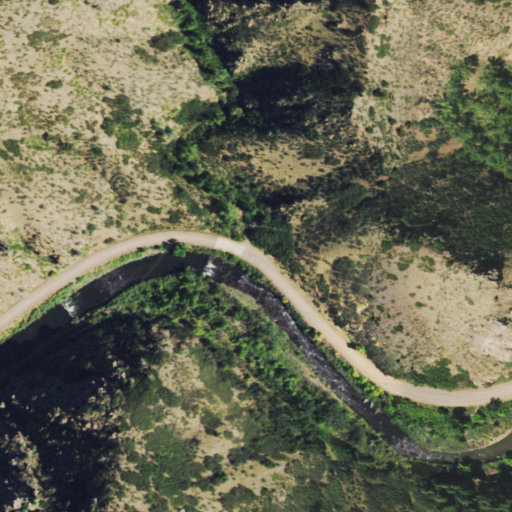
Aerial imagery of valley in Colorado named Cottonwood Gulch containing shrub, evergreen forest, woody wetlands, deciduous forest, and herbaceous wetlands